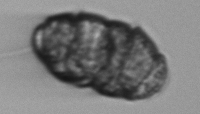
Label: Margalefidinium